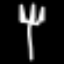
Label: fork